Field crop: maize
Growth stage: 2
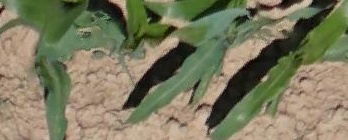
Species: maize